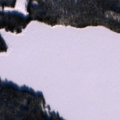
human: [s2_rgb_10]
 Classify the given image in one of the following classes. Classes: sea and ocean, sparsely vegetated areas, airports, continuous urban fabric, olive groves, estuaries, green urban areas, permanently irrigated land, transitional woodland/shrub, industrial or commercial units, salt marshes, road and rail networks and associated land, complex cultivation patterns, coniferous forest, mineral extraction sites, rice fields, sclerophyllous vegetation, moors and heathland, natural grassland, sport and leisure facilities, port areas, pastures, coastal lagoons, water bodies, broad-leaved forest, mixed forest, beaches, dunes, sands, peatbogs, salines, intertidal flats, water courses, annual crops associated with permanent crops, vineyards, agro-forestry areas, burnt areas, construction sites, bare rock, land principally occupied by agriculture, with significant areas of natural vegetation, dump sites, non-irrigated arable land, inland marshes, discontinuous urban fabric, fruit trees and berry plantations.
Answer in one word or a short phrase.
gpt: coniferous forest, water bodies